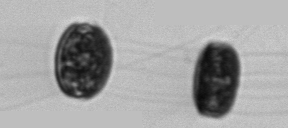
Label: Thalassiosira